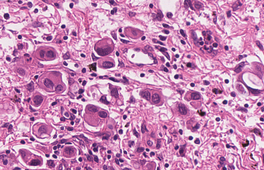
Tumor epithelial tissue: yes
Tumor-associated stroma tissue: yes
Normal tissue: no